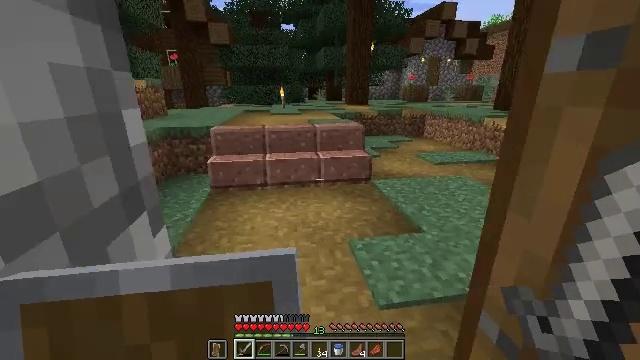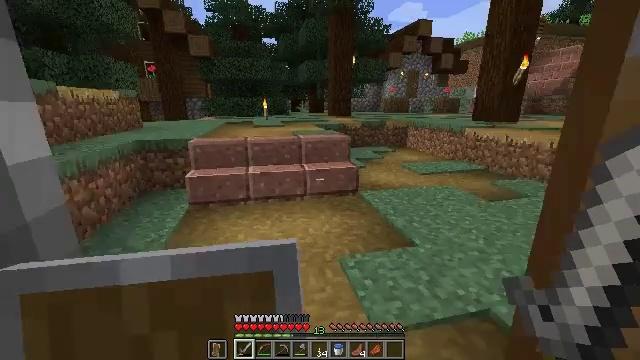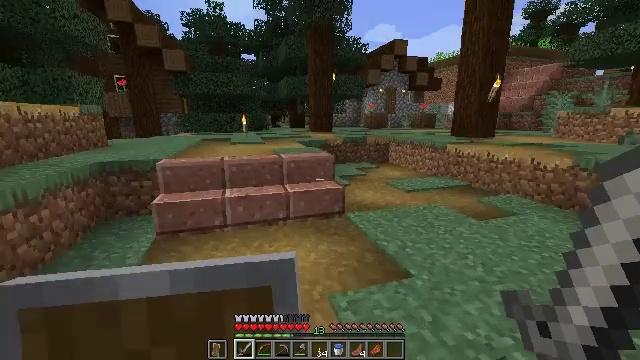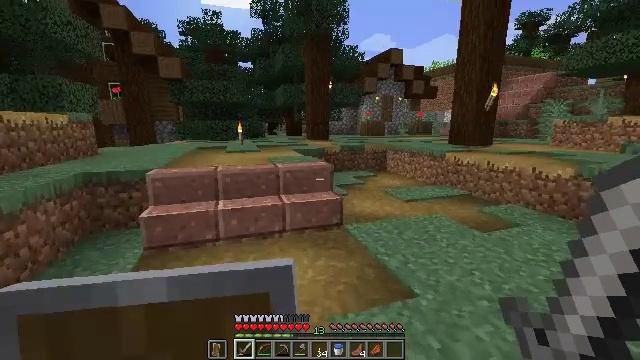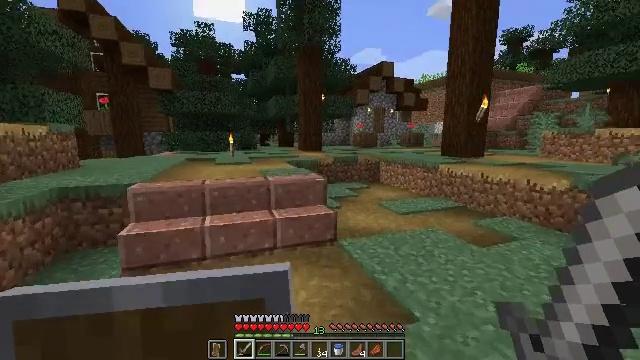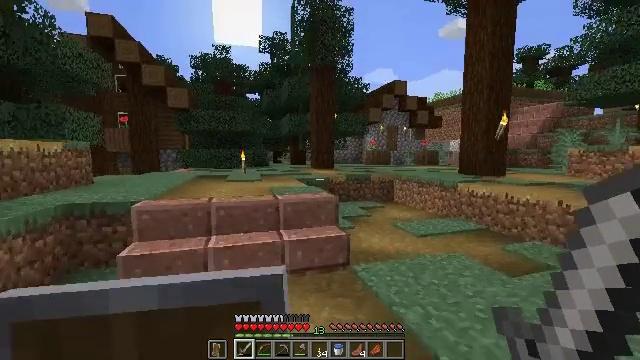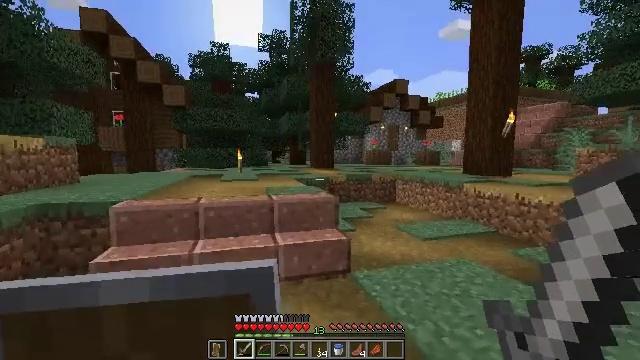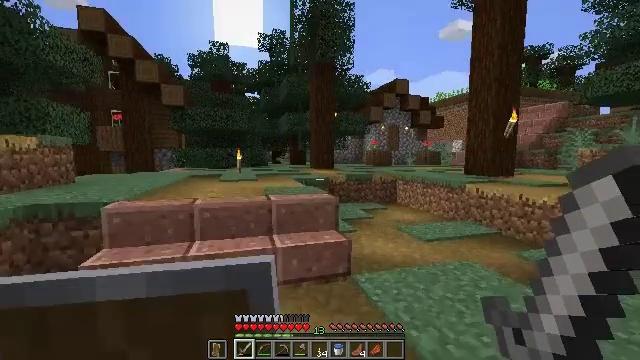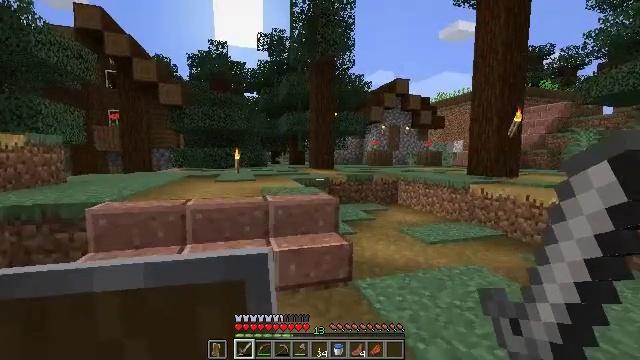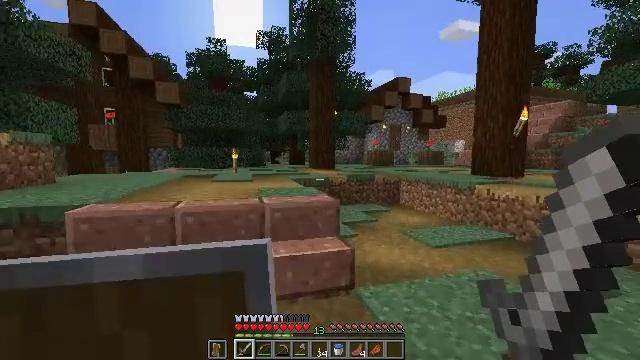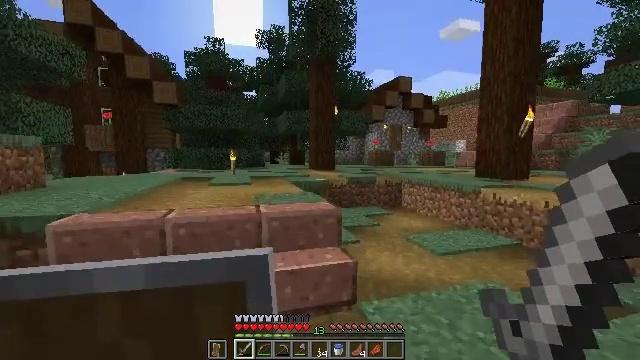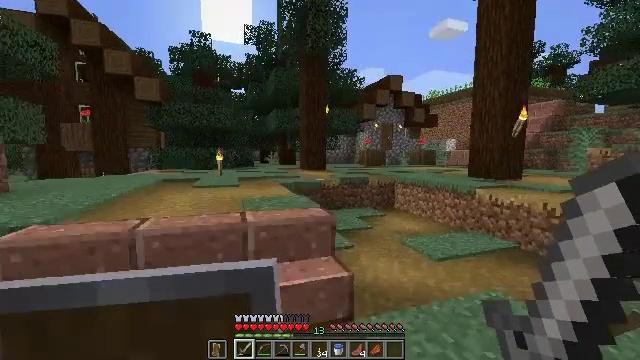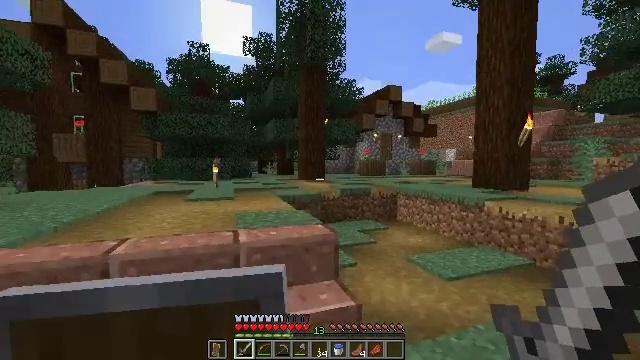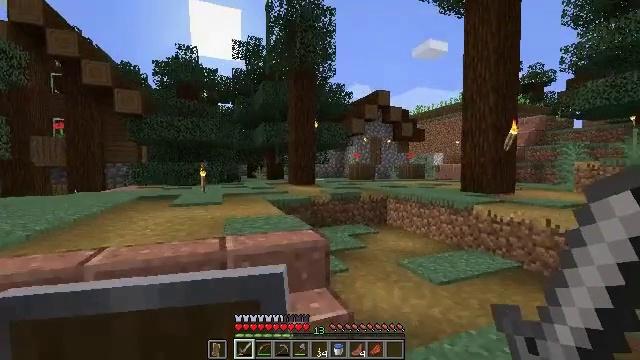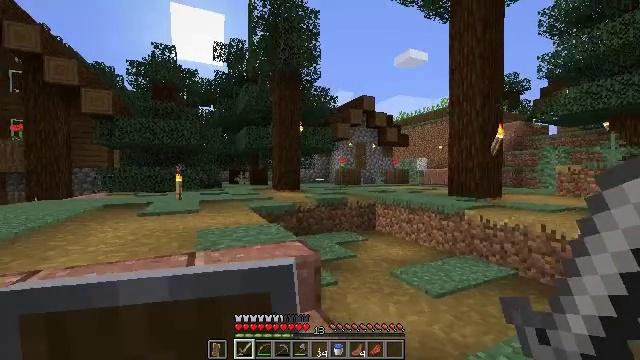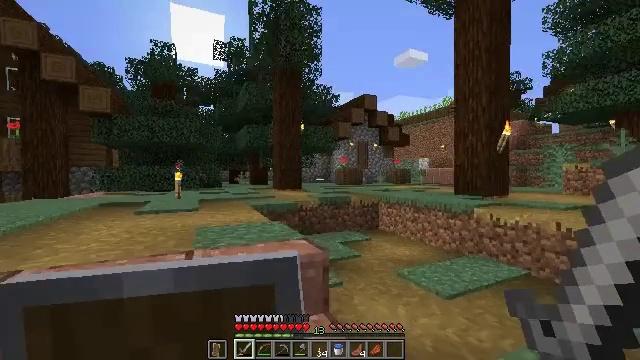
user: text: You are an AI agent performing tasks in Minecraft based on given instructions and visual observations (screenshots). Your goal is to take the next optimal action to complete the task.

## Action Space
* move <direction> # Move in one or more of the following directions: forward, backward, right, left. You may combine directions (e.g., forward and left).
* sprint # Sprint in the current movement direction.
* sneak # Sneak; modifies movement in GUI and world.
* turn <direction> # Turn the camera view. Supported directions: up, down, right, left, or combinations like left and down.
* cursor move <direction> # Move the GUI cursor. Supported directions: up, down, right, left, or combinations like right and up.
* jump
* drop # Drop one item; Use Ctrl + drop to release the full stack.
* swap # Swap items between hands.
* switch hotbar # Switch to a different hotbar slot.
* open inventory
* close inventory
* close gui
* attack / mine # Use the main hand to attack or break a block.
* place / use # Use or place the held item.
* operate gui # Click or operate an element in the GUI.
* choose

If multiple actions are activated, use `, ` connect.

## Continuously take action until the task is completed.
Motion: motion action
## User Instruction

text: Mine potatoes from the farmland.
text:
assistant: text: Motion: move forward, turn right and up
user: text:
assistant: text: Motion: move forward, turn right and up
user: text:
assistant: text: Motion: move forward, turn up
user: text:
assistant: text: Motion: move forward, turn right and up
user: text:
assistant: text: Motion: move forward, turn left and up
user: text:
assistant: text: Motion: move forward
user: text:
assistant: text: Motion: move forward
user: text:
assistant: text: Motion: move forward
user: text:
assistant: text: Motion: move forward
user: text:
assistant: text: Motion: move forward
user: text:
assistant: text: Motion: move forward, turn right
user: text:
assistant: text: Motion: move forward, turn up
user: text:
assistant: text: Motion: move forward, turn right
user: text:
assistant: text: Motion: move forward, turn right and up
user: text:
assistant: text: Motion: move forward and move left
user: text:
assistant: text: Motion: move forward and move left
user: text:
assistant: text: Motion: move forward and move left
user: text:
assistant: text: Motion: move forward and move left
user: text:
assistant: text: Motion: move forward and move left
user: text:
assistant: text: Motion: move forward and move left
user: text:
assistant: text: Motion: move forward and move left
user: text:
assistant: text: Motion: move forward
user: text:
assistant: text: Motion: move forward
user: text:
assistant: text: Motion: move forward, sprint
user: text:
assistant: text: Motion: move forward, sprint
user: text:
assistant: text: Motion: move forward, turn left
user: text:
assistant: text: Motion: move forward, turn left and down
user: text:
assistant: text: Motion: move forward, turn left and down
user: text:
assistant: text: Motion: move forward, turn down
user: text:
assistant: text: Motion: move forward, turn right and down